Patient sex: F
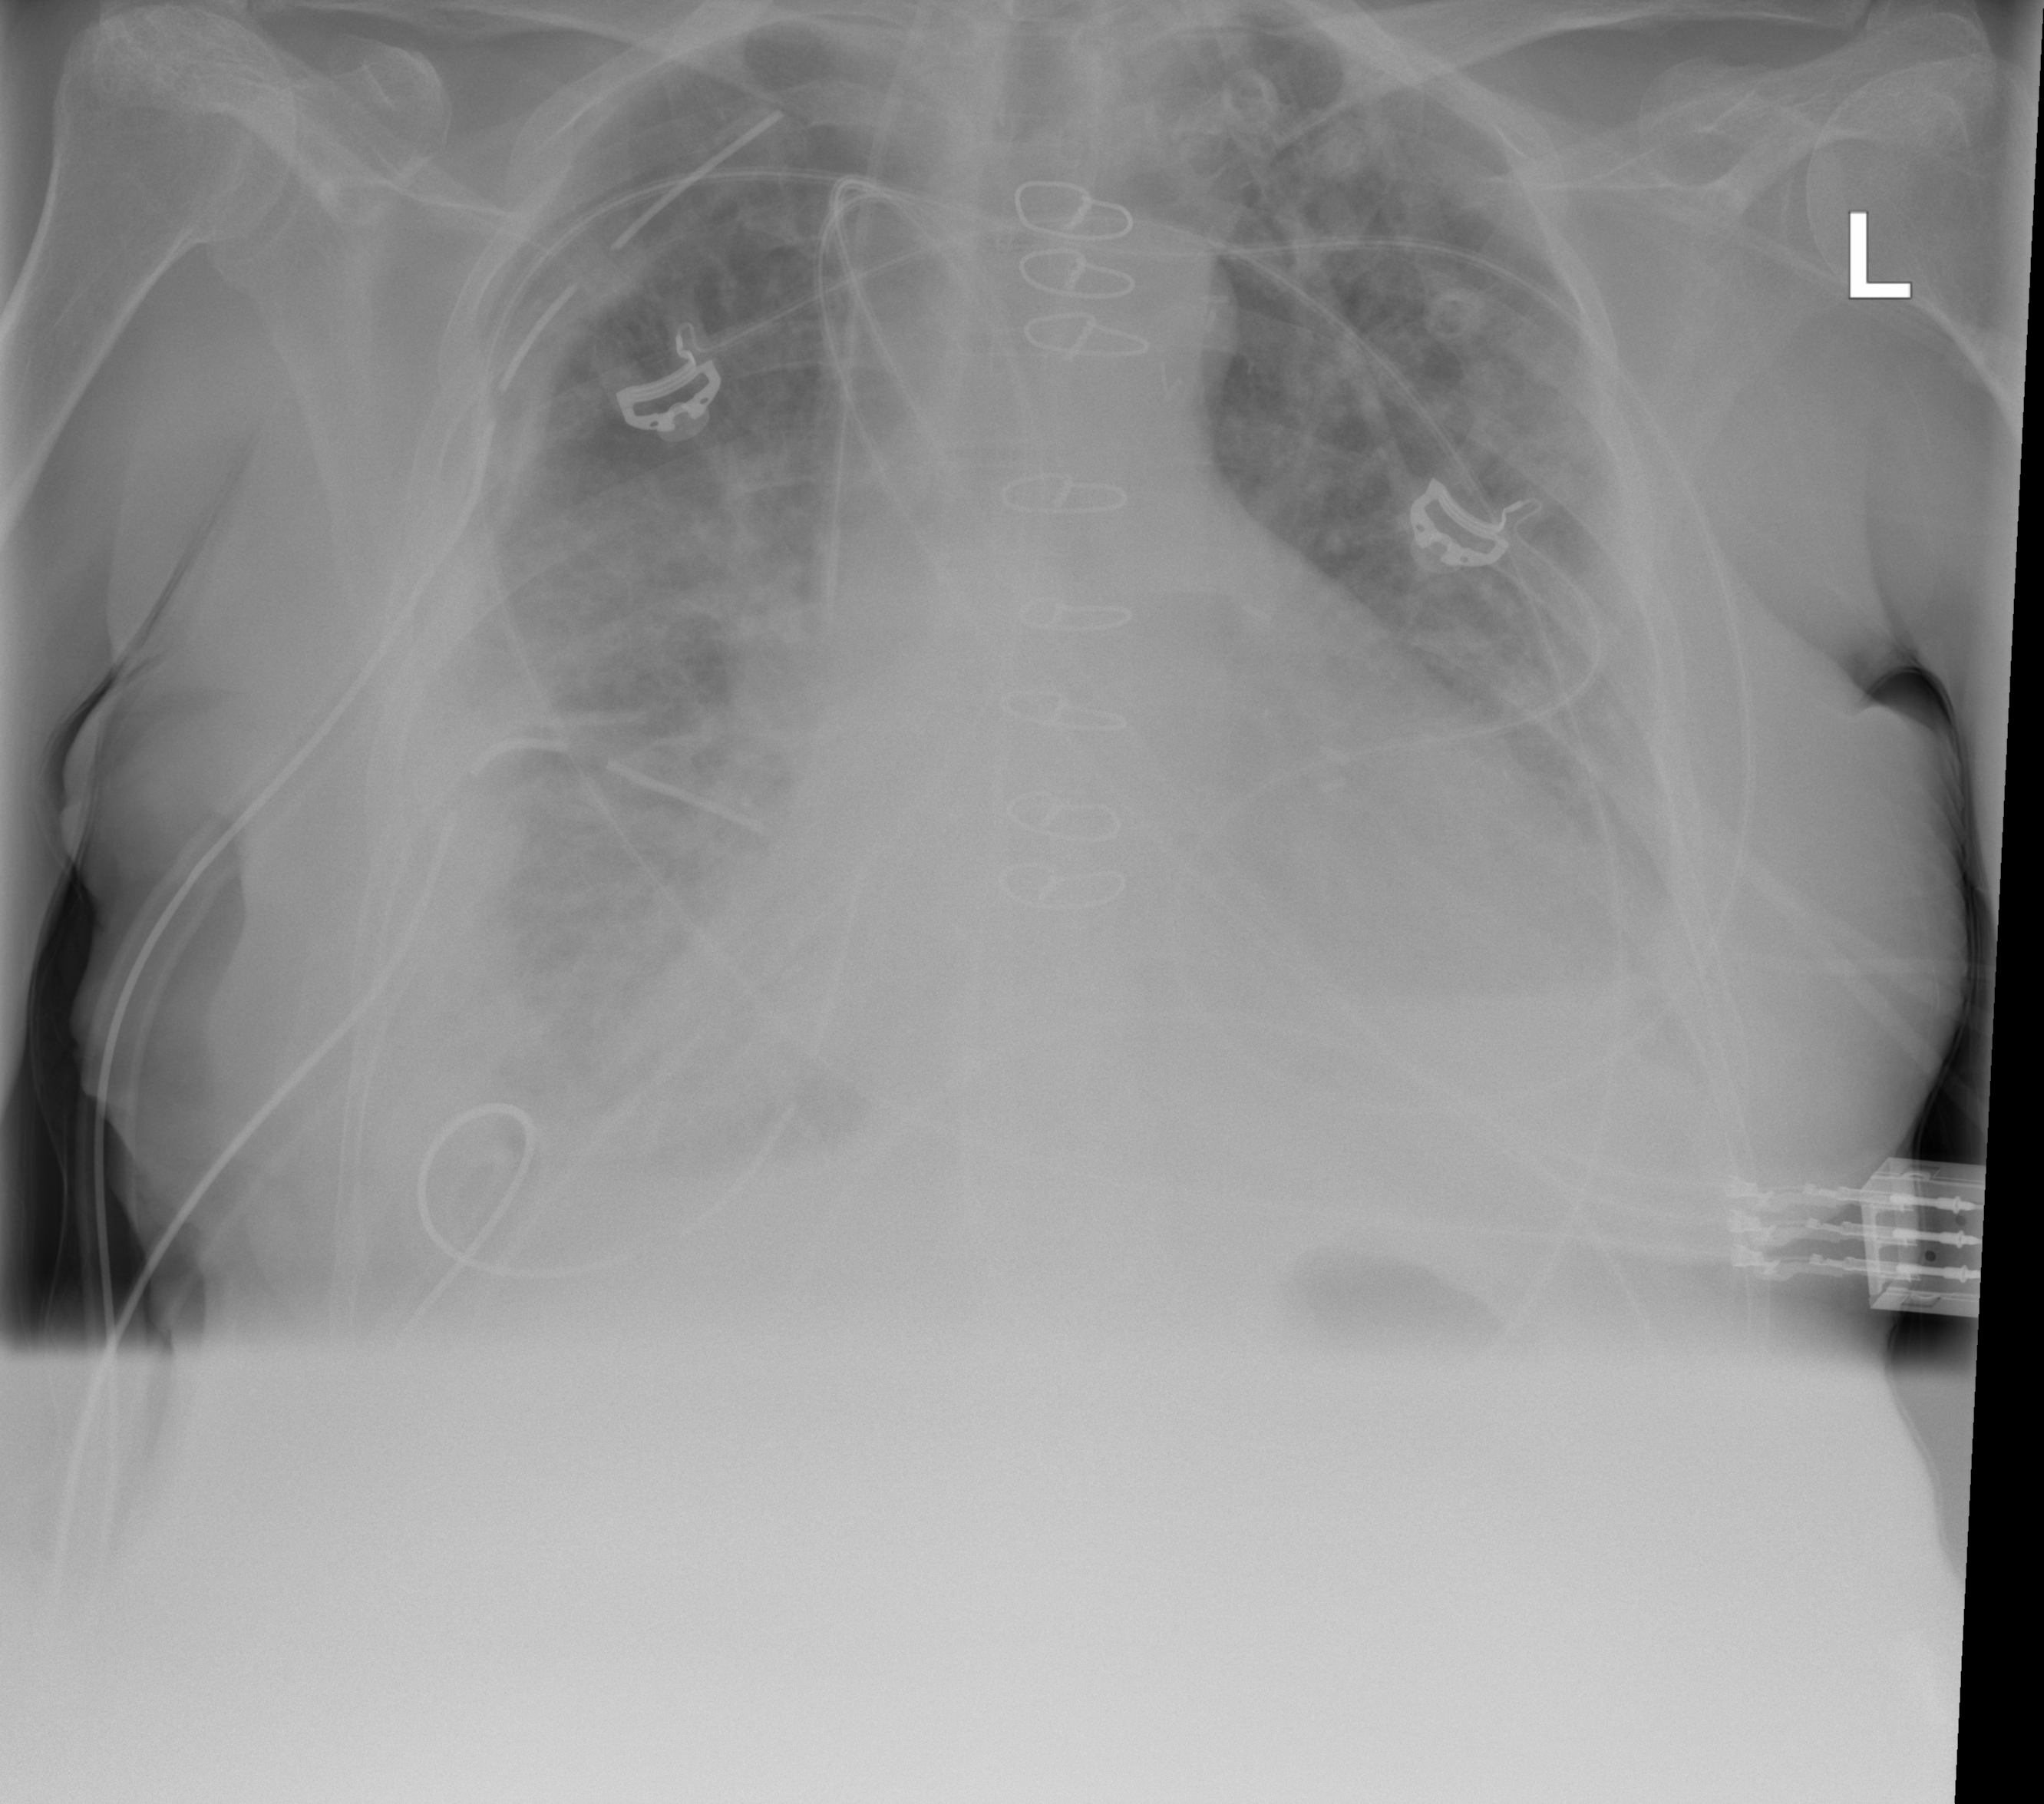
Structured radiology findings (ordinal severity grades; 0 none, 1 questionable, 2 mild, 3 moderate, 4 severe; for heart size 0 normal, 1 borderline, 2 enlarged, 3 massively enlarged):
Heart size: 1
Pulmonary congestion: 1
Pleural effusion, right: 2
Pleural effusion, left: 2
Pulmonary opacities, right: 2
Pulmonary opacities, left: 2
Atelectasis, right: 2
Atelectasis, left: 0